Question: This is my table data 'Student'

And this is my query --
'''
SELECT id, SUM( maths + chemistry + physics ) AS total, maths, chemistry, physics
FROM 'student'
'''
but it is throwing a single row --
'''
id total maths chemistry physics
118 760 55 67 55
'''
although i want to apply sum for all ids ....let me know how can i achieve this?
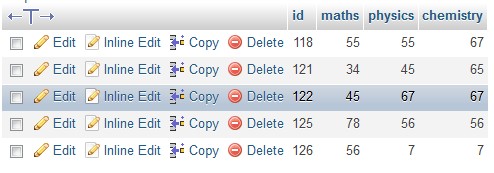
Answer: Sum is a aggregate function. You dont need to use it. This is the simple query -
'''
select *,(maths + chemistry + physics ) AS total FROM 'student'
'''